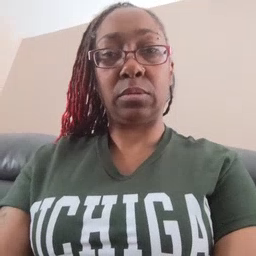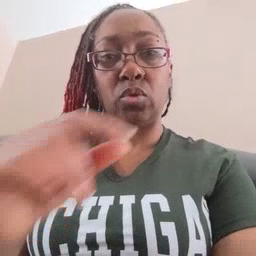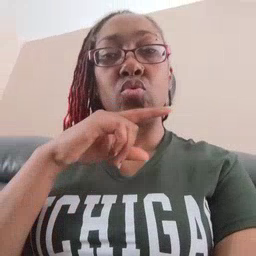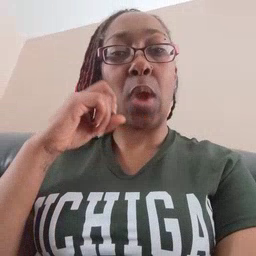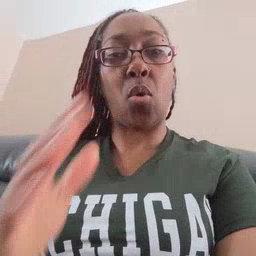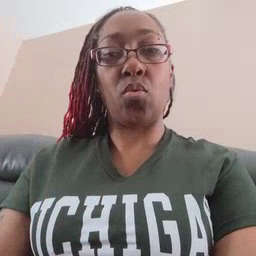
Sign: dryer